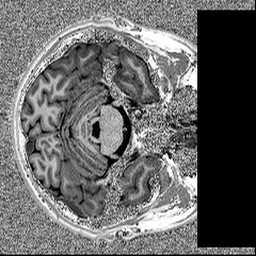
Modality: MP2RAGE
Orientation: axial
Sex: male